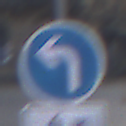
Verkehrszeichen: VorgeschriebeneFahrtrichtungLinks
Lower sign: EinspurigeFahrzeugeFrei2
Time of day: MorningAfternoon
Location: Outdoor (Urban)
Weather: PartlyCloudy
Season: NotSpecified
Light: Natural